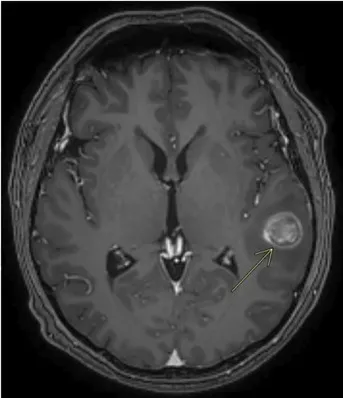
Metastases of the left temporal lobe.
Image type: radiology (mri)